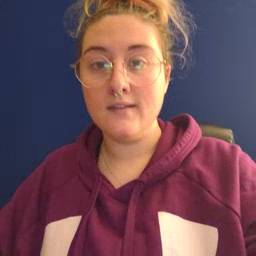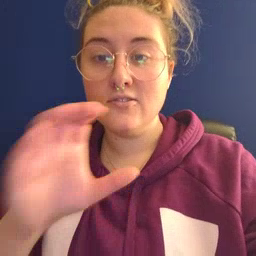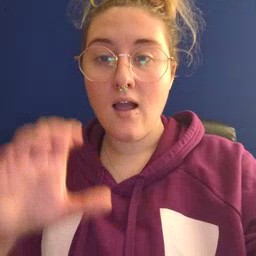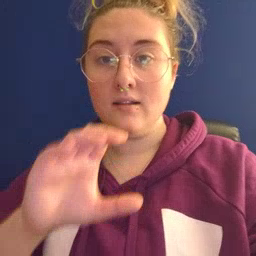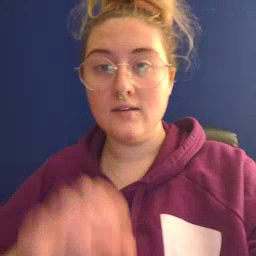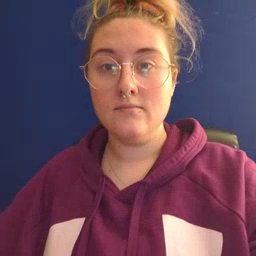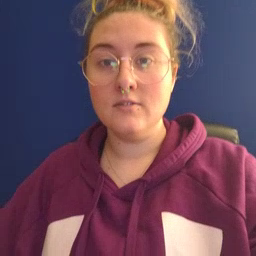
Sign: chocolate